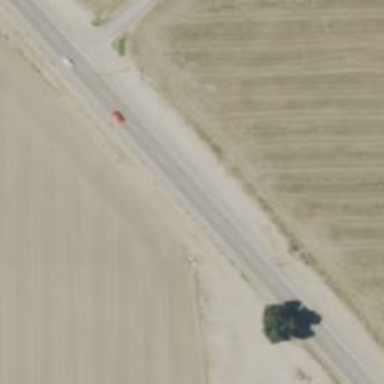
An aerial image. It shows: Tertiary road with asphalt surface.